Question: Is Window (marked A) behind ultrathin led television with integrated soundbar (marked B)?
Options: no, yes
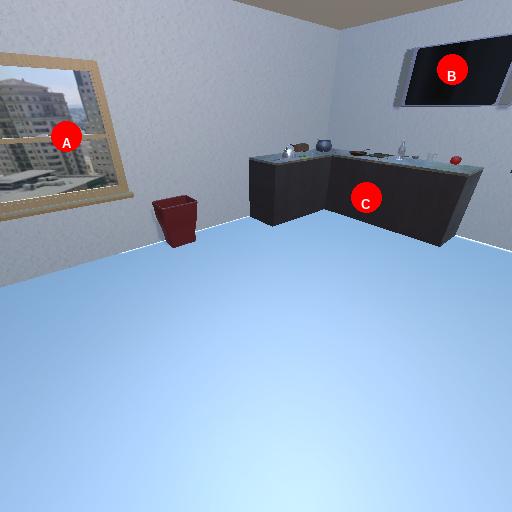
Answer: no